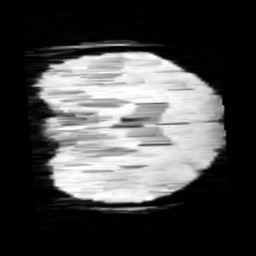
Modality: minIP
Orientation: coronal
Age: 11
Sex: female
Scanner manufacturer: siemens
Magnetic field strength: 3 T
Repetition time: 0.027 s
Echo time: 0.02 s